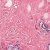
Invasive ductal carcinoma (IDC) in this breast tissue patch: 0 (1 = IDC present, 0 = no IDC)